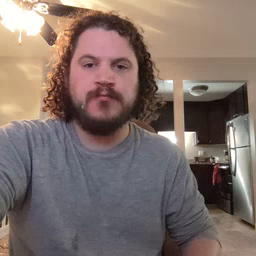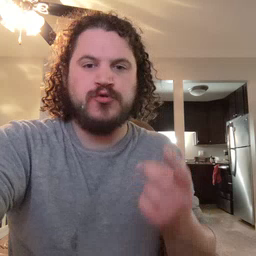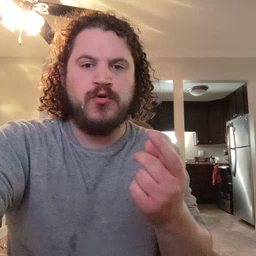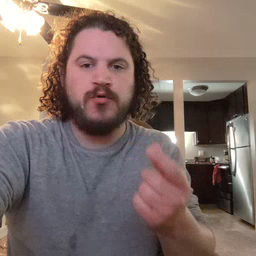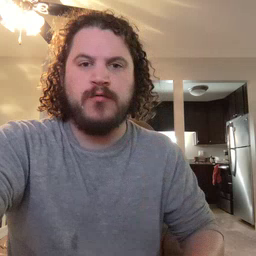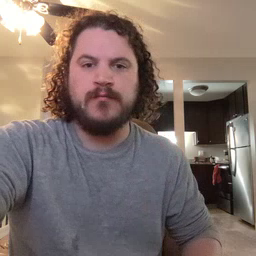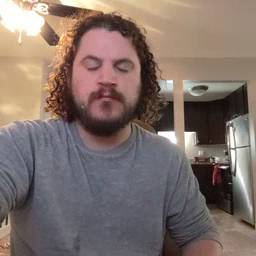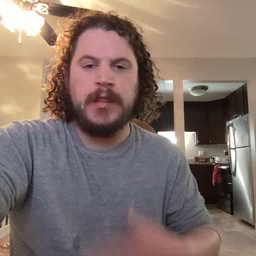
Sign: dog